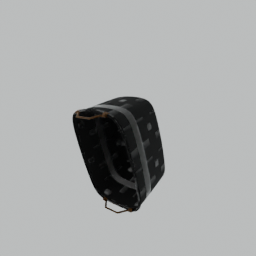
Label: tools